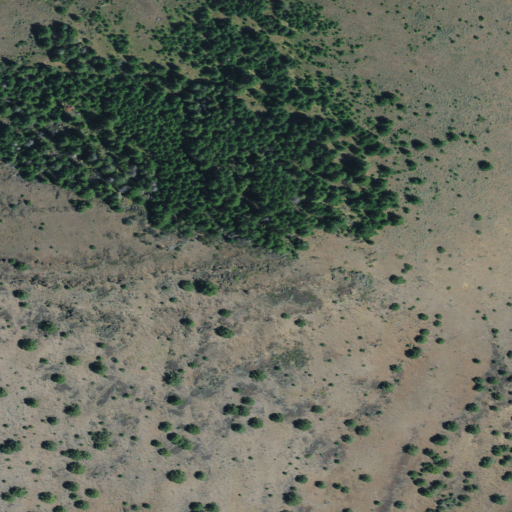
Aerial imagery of mountain in Oregon named Dead Pine containing grassland, evergreen forest, and shrub